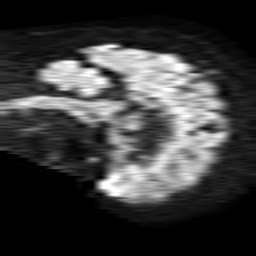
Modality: TRACE
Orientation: sagittal
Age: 61
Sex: female
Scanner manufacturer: philips
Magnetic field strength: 1.5 T
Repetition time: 4.6 s
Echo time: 0.08517 s